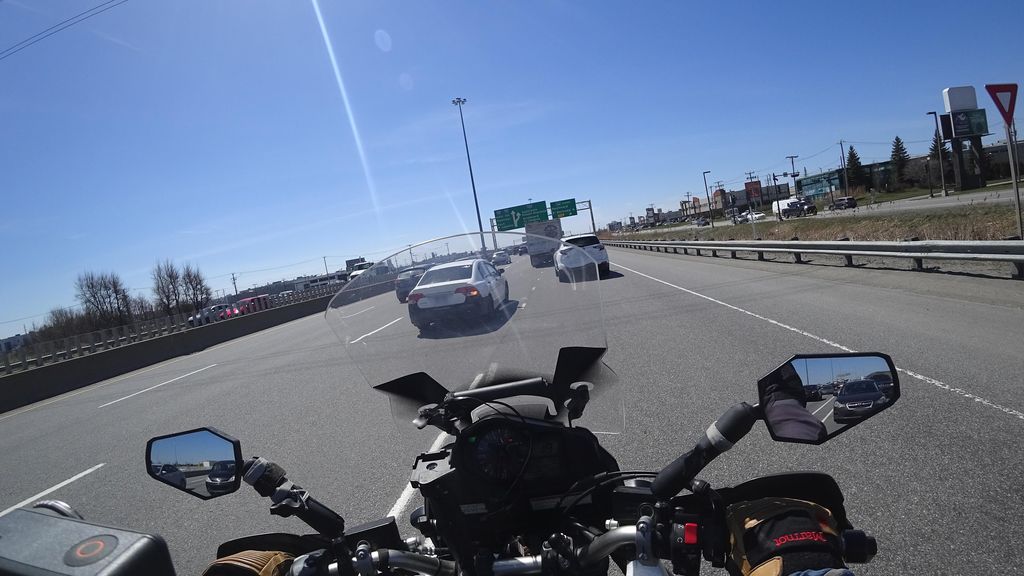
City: quebec_city